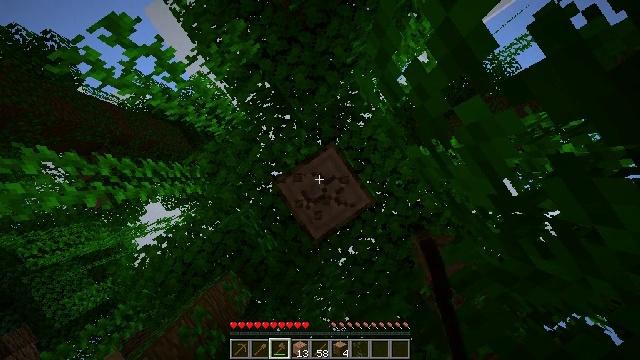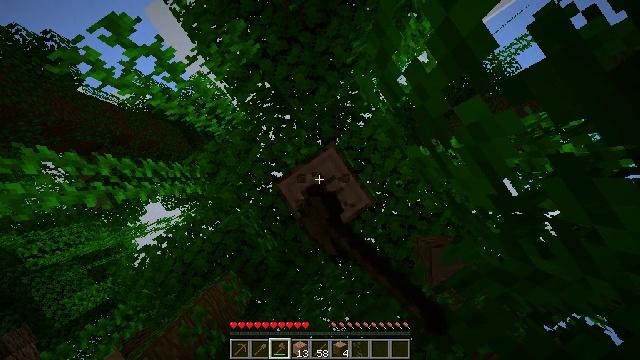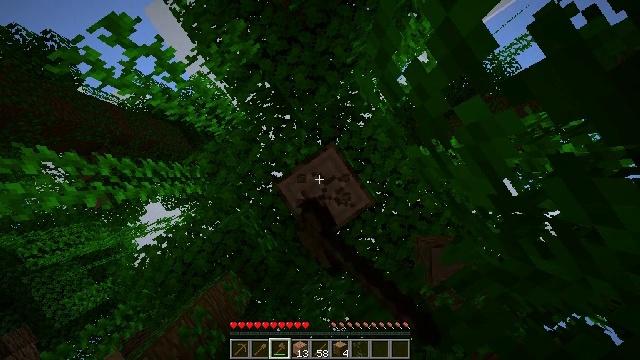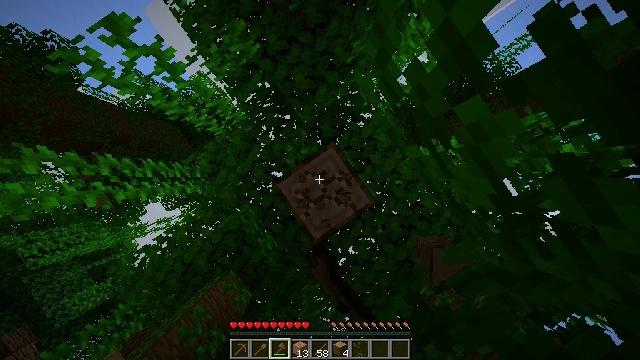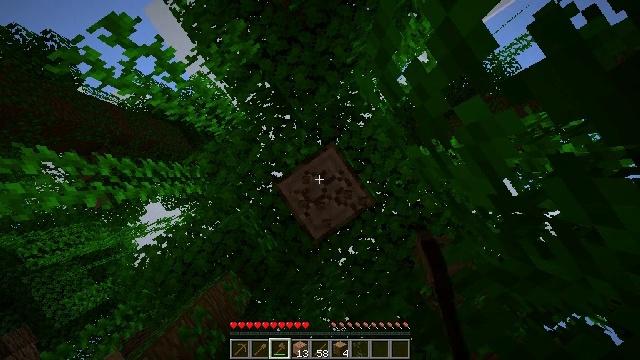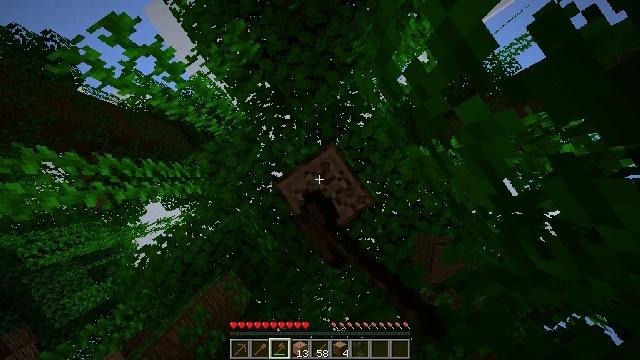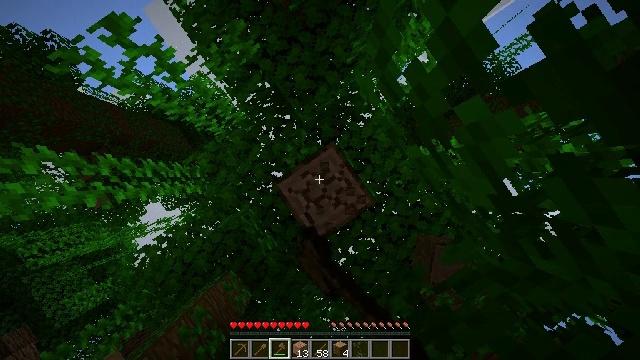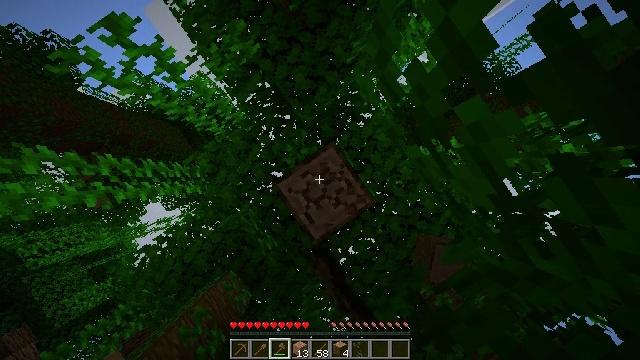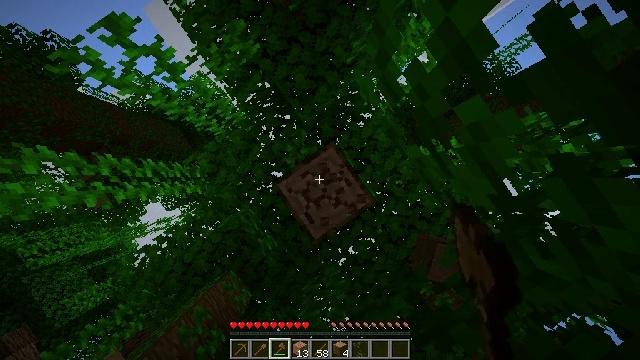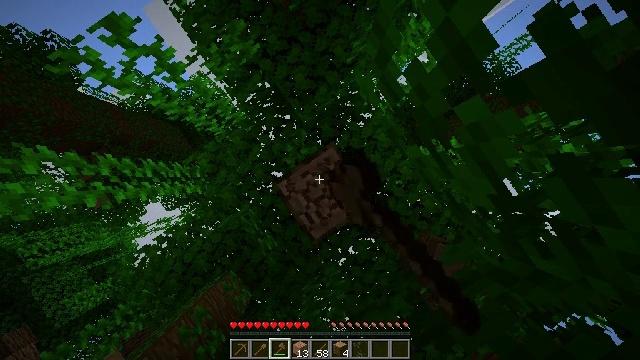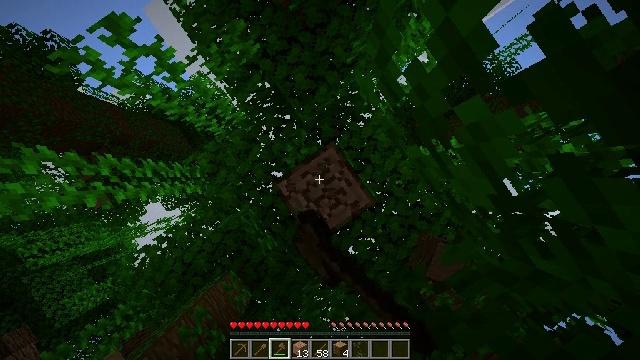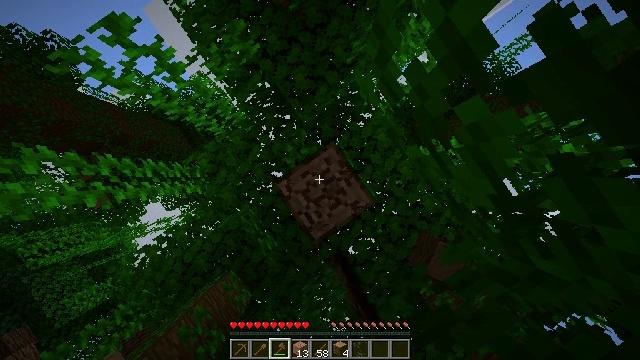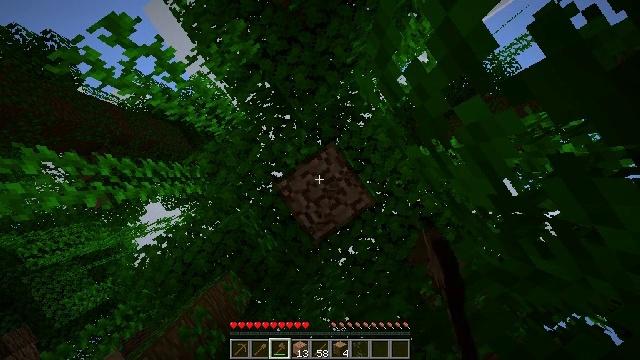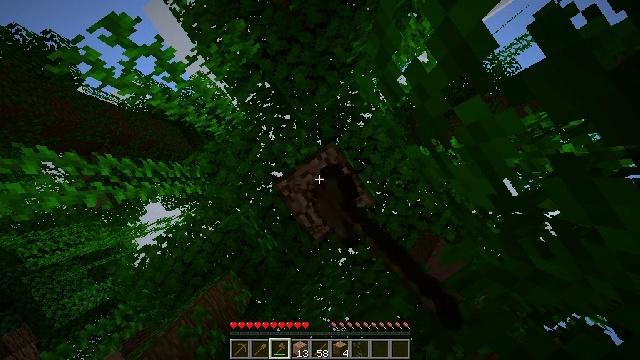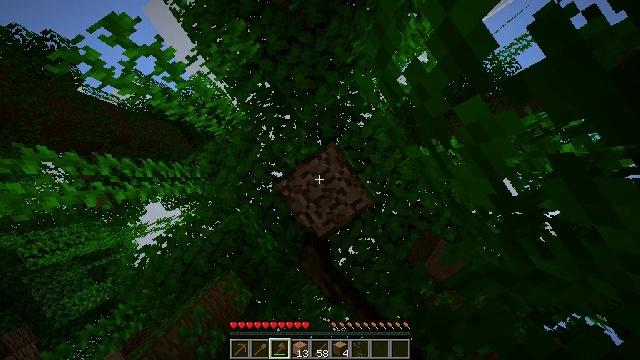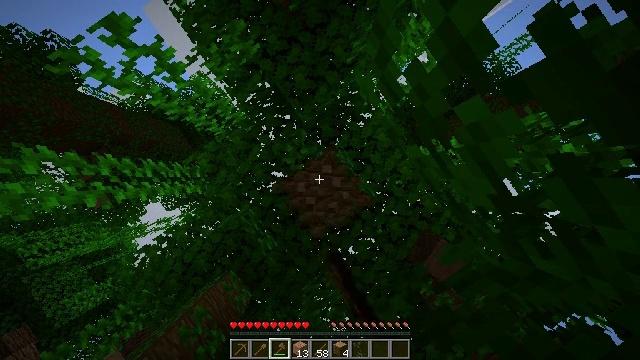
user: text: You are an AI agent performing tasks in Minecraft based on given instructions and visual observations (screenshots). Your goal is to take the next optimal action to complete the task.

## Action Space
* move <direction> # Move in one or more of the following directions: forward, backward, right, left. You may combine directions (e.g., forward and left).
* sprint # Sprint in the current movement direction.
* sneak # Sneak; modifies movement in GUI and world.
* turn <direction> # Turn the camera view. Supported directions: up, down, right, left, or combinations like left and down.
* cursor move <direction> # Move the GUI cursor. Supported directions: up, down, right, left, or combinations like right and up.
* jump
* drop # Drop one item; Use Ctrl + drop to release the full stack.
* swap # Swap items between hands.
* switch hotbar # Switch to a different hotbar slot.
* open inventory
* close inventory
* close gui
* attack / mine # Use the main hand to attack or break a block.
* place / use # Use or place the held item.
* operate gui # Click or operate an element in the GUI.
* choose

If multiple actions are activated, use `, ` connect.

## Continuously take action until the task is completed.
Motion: motion action
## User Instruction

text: Chop down a jungle log from the jungle tree.
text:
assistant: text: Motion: attack / mine
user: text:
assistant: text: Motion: attack / mine
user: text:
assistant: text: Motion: attack / mine
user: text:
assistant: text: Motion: attack / mine
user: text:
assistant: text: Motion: attack / mine
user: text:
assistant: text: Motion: attack / mine
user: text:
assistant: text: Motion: attack / mine
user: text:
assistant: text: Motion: attack / mine
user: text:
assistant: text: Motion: attack / mine
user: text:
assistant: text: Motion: attack / mine
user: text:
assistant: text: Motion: attack / mine
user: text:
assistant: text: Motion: attack / mine
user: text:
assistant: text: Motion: attack / mine
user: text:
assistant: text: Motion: attack / mine
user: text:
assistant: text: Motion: attack / mine
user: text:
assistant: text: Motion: attack / mine
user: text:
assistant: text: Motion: attack / mine
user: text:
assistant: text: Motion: attack / mine
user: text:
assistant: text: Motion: attack / mine
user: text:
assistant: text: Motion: attack / mine
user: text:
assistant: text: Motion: attack / mine
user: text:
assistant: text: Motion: attack / mine
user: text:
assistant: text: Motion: attack / mine
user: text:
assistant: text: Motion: attack / mine
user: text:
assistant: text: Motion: attack / mine
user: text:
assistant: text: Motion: attack / mine
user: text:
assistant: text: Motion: attack / mine
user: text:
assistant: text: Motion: attack / mine
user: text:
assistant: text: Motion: attack / mine
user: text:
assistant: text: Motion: attack / mine